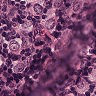
Metastatic tissue present: yes